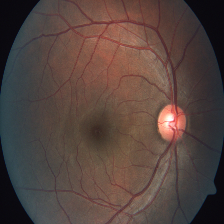
Diabetic retinopathy grade: Severe